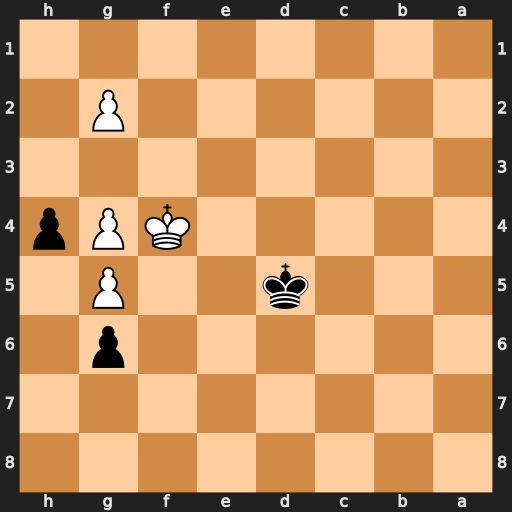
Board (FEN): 8/8/6p1/3k2P1/5KPp/8/6P1/8
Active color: b
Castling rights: -
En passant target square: -
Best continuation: Kd4 Kf3 Kd3 Kf2 Ke4